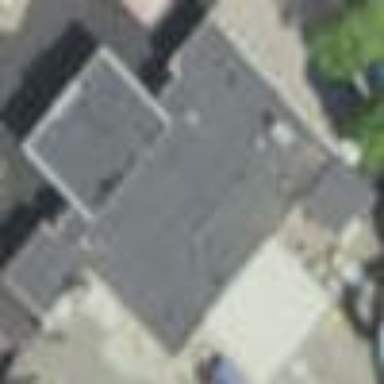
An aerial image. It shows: Building that houses amusement arcade.